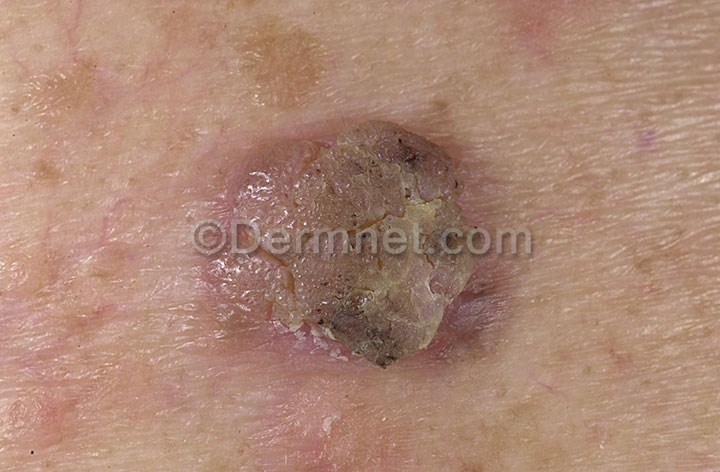
Disease: Seborrheic Keratoses and other Benign Tumors